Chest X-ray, PA view. Patient: 62 years old, sex F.
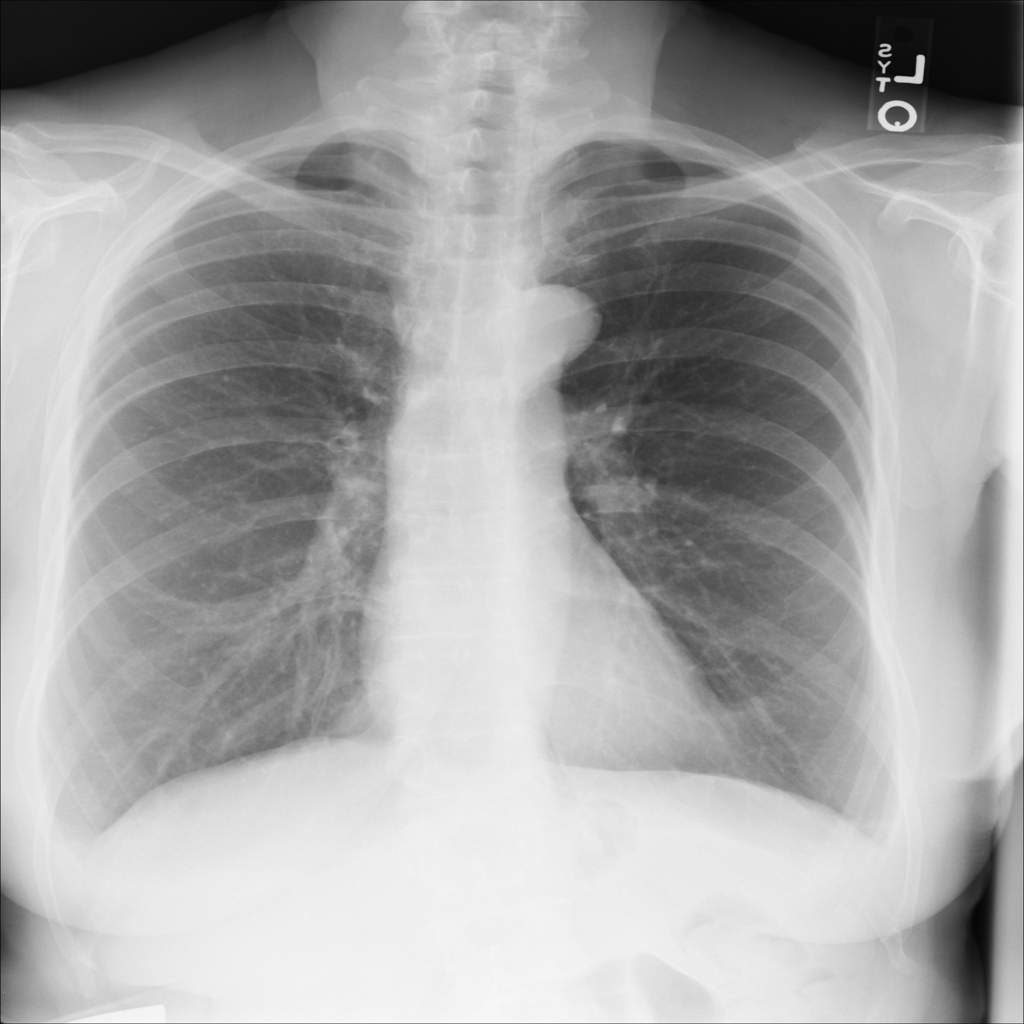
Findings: No Finding